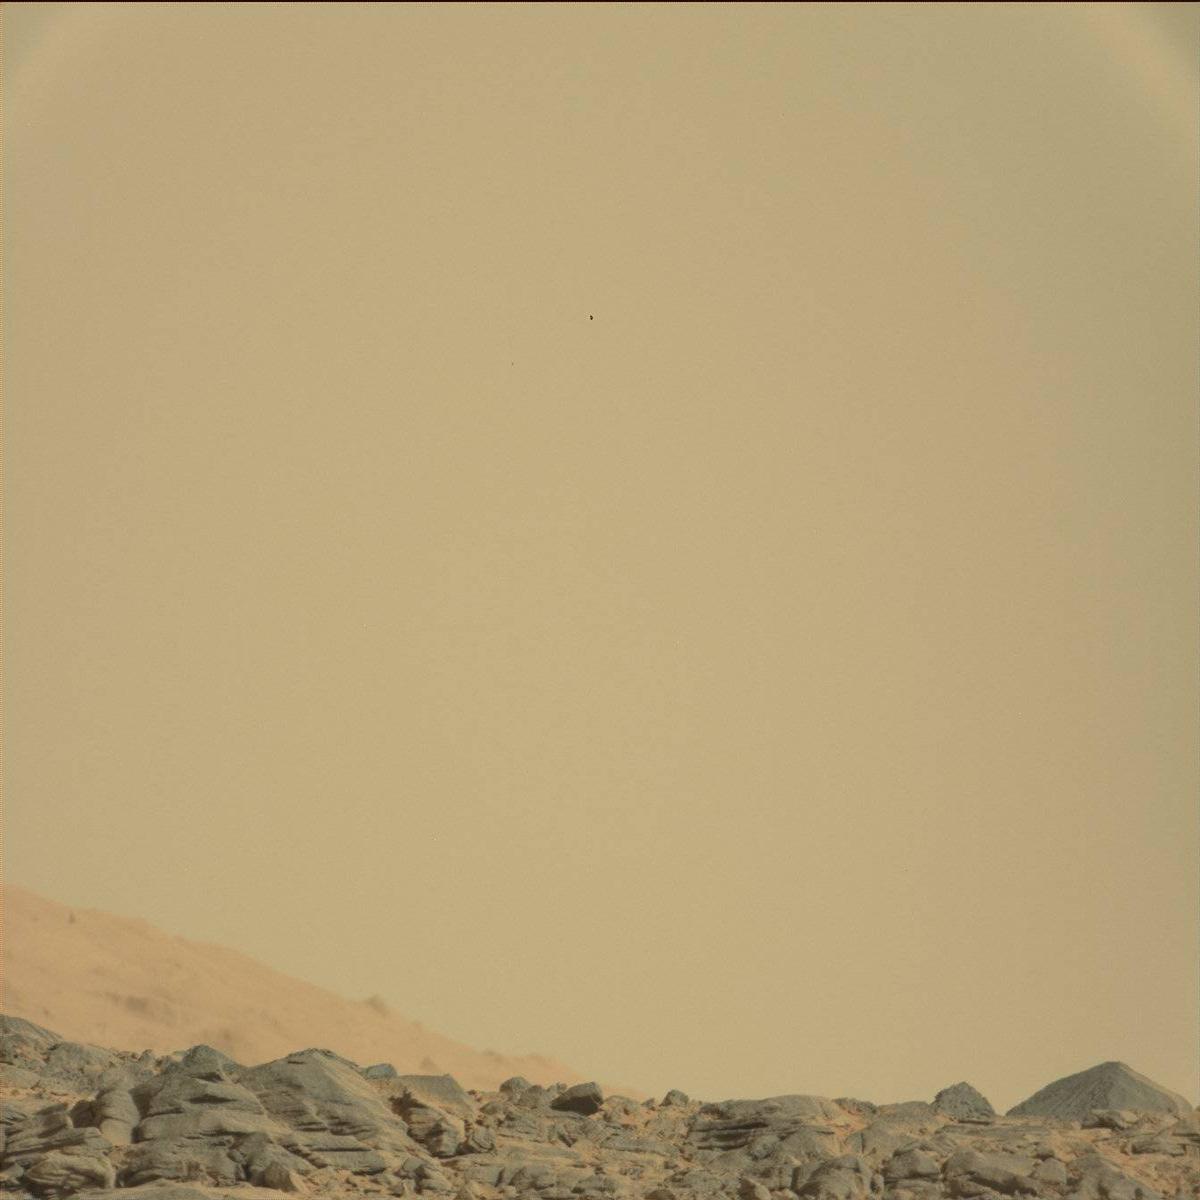
Terrain classes present: Bedrock, Ridge, Sand / Soil, Sky